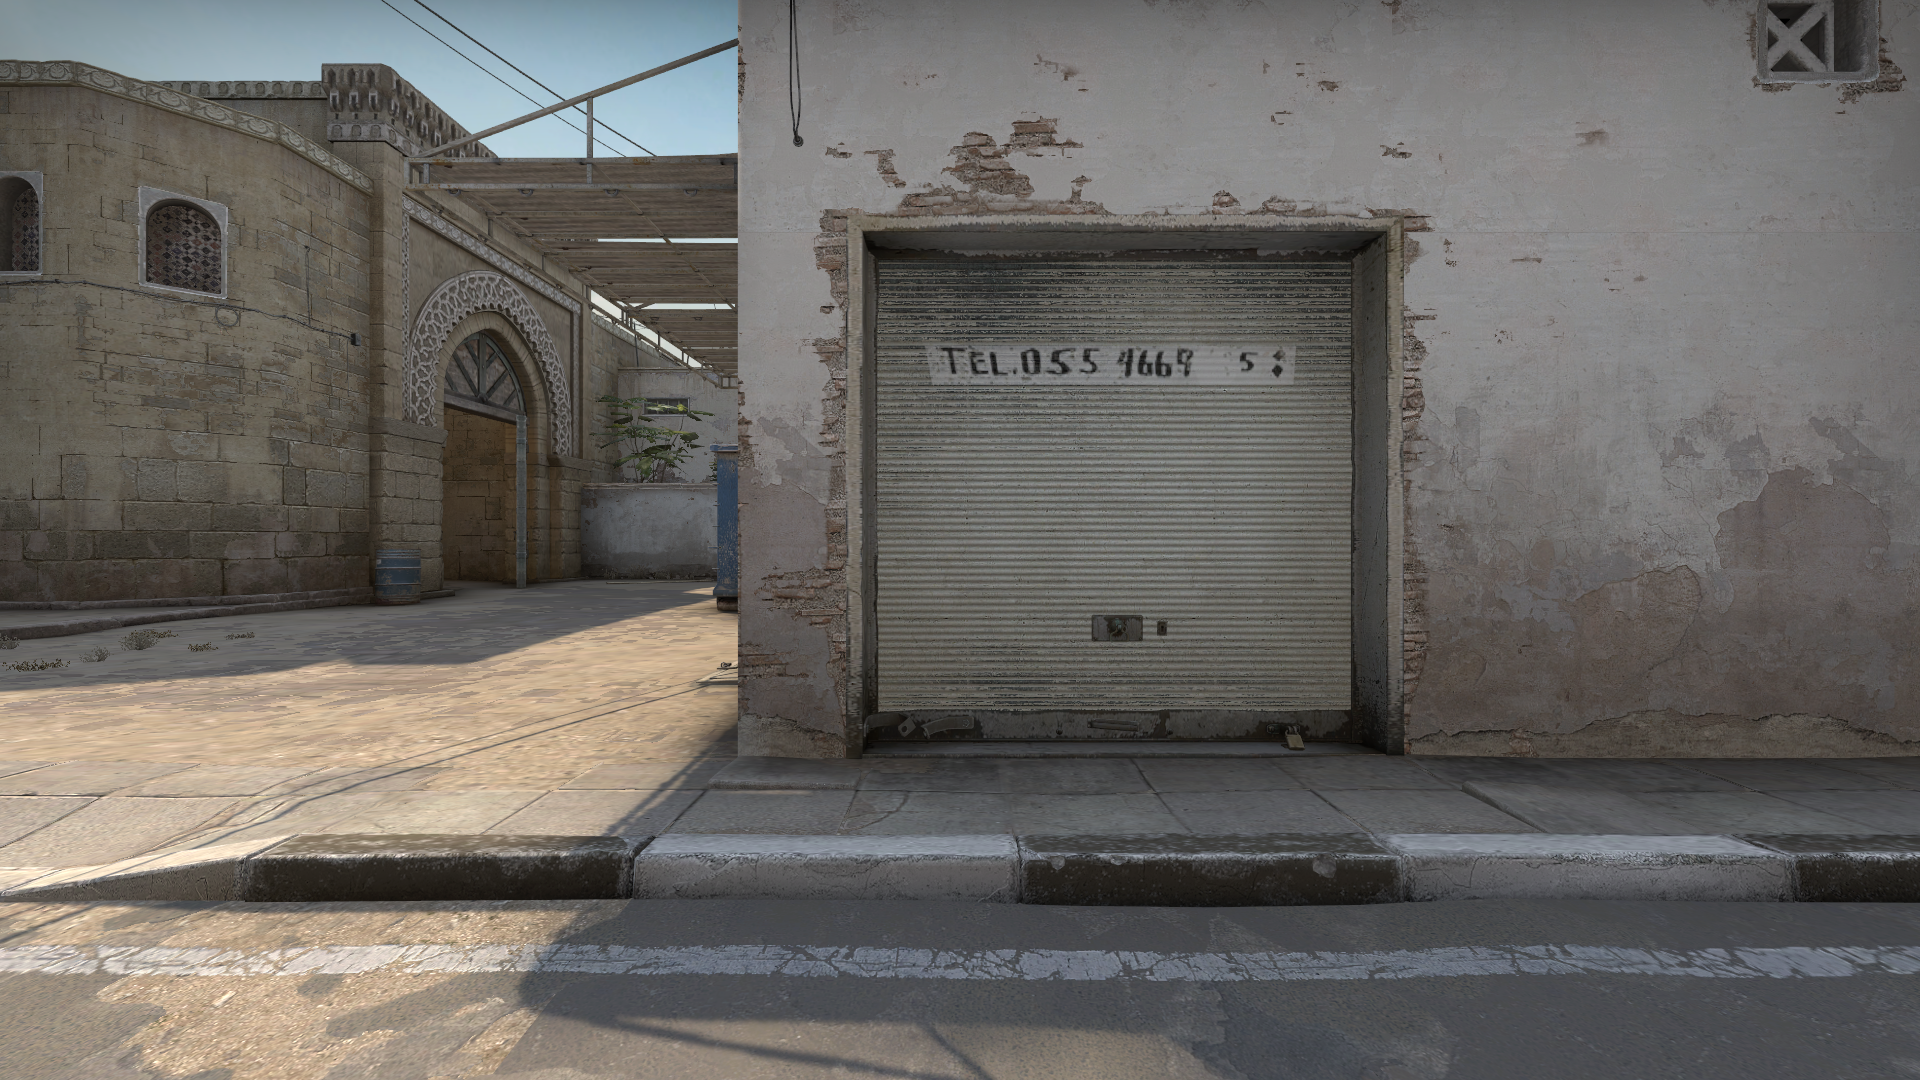
Map: de_dust2